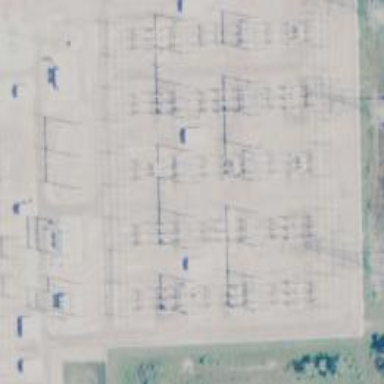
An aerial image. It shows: Switch used for power control.